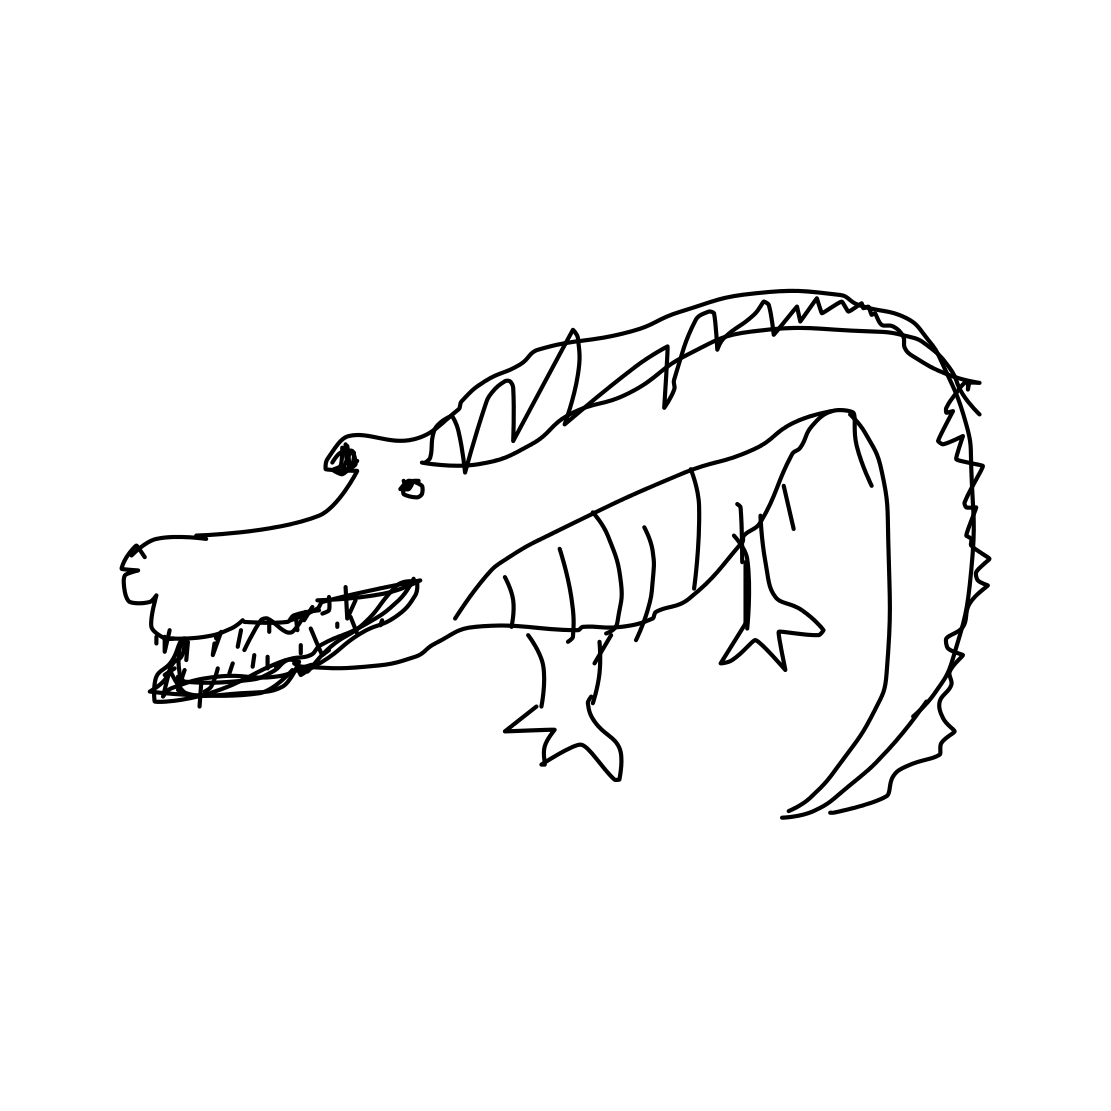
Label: crocodile